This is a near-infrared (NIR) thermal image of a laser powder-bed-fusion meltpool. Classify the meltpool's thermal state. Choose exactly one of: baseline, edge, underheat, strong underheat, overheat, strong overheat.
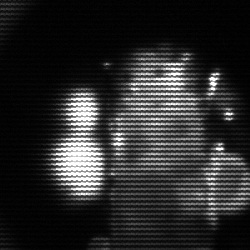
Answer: strong underheat